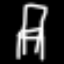
Label: chair